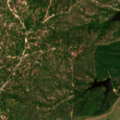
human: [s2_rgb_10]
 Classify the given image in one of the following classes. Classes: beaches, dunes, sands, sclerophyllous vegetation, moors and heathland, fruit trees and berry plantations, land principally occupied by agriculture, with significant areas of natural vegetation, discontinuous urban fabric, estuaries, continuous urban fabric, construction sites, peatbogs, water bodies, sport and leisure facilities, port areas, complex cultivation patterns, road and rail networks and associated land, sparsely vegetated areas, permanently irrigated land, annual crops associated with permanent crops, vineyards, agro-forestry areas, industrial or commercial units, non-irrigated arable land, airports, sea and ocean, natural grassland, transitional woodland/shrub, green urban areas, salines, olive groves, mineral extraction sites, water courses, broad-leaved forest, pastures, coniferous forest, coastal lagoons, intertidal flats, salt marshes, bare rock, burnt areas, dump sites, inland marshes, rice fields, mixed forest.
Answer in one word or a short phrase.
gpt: continuous urban fabric